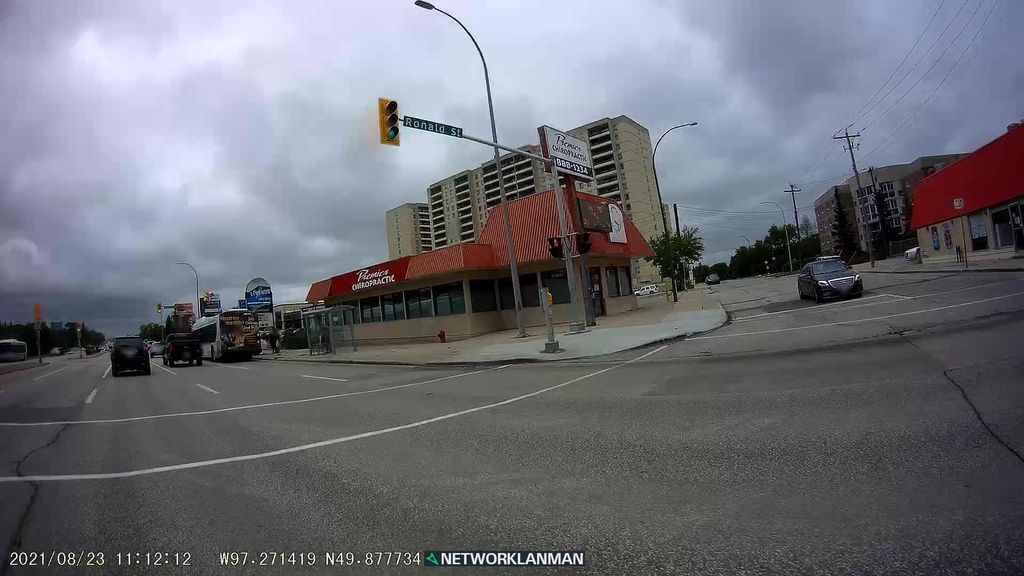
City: winnipeg